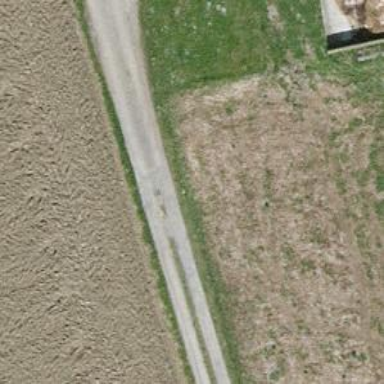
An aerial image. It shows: Track road with grade3 tracktype.